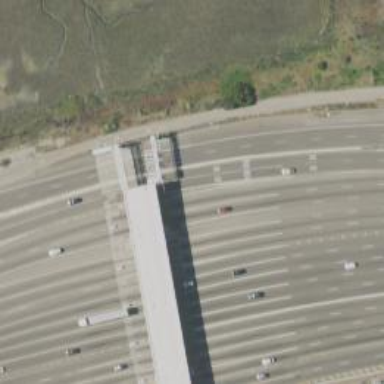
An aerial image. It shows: Toll gantry on the road.